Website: crate-barrel
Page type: gifting
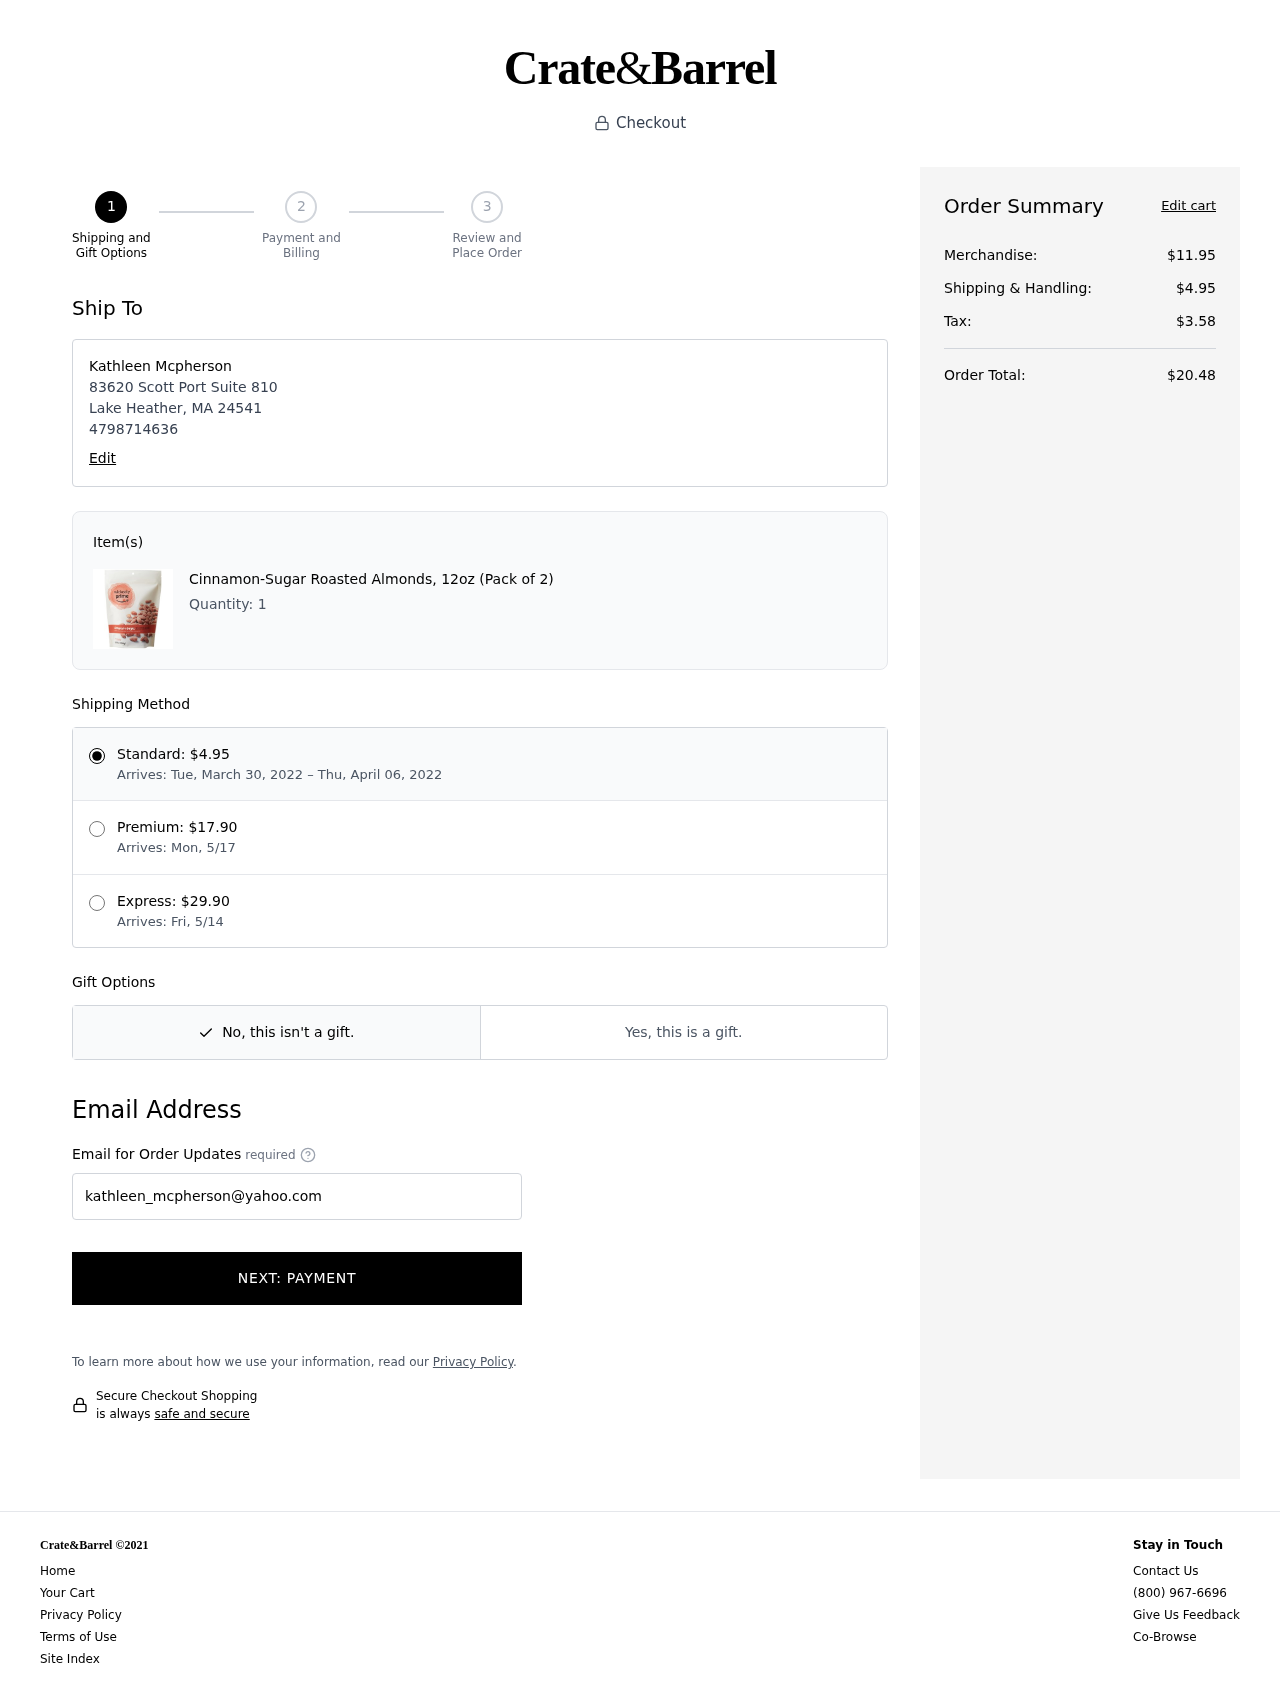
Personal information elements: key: PII_CITY
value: Lake Heather
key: PII_FULLNAME
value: Kathleen Mcpherson
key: PII_PHONE
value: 4798714636
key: PII_POSTCODE
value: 24541
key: PII_STATE_ABBR
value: MA
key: PII_STREET
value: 83620 Scott Port Suite 810
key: PII_EMAIL
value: kathleen_mcpherson@yahoo.com
Product elements: key: PRODUCT1_NAME
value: Cinnamon-Sugar Roasted Almonds, 12oz (Pack of 2)
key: PRODUCT1_QUANTITY
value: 1
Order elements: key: ORDER_SHIPPING_DATE
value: March 30, 2022
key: ORDER_DELIVERY_DATE
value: April 06, 2022
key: ORDER_SUBTOTAL
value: $11.95
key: ORDER_SHIPPING_COST
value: $4.95
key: ORDER_TAX
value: $3.58
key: ORDER_TOTAL
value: $20.48